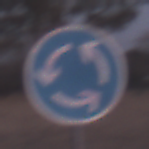
Verkehrszeichen: Kreisverkehr
Umgebung: Outdoor, Nature
Tageszeit: SunriseSunset
Wetter: Clear
Licht: Natural
Jahreszeit: NotSpecified
Kontrast: LowContrast